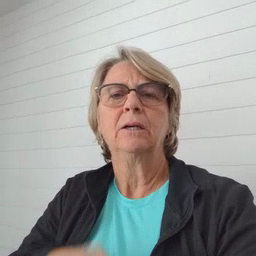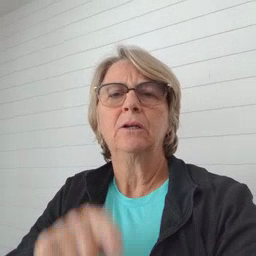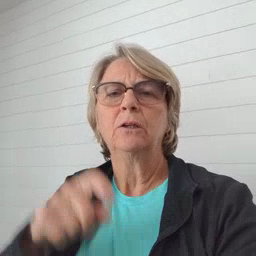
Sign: any